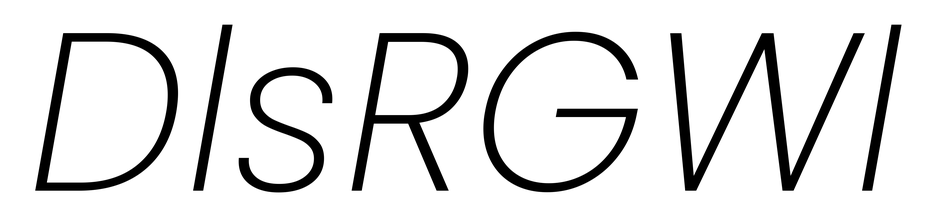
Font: Poppins-ExtraLightItalic